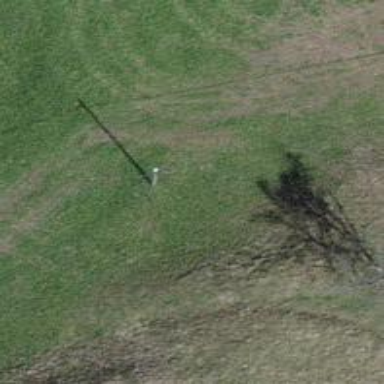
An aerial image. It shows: Minor power line.